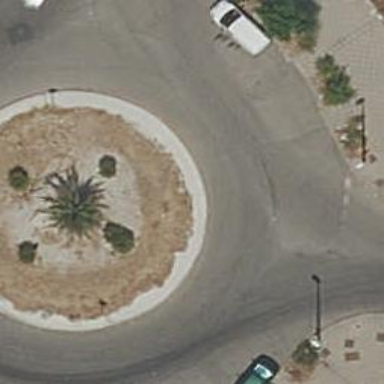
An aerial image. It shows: Kerb serving as barrier.